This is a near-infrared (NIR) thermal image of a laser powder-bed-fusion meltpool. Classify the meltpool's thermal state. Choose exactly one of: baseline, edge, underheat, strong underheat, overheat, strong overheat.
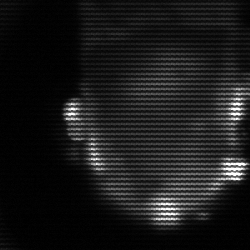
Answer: baseline